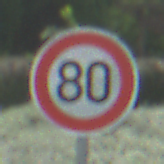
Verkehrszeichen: Geschwindigkeit80
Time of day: Midday
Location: Outdoor (Nature)
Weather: PartlyCloudy
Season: NotSpecified
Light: Natural